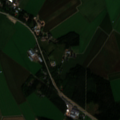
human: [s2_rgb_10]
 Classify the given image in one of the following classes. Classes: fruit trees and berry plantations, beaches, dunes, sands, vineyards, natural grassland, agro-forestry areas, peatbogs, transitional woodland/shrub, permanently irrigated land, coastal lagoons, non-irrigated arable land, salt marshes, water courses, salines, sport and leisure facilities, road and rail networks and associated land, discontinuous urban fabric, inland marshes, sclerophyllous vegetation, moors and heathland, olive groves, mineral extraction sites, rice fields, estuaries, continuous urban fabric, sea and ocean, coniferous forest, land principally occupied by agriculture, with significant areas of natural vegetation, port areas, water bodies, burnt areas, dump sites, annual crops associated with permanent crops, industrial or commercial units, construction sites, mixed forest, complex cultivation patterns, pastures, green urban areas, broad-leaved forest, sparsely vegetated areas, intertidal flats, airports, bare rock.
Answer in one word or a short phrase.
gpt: non-irrigated arable land, coniferous forest